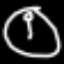
Label: clock